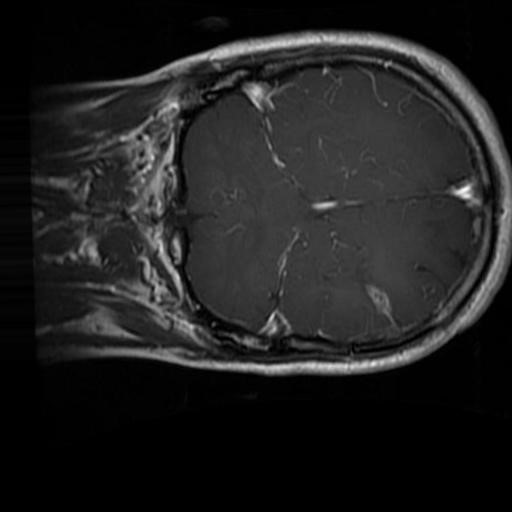
Label: brain_glioma